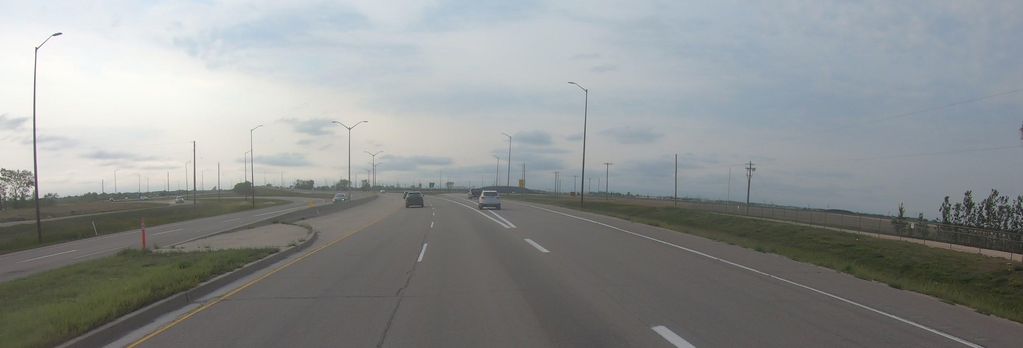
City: winnipeg